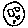
Label: moon